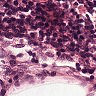
Metastatic tissue present: no